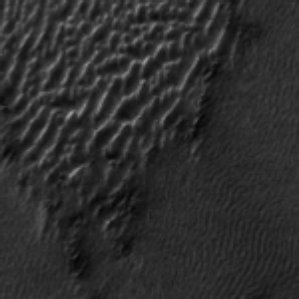
Label: frost